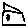
Label: house